Question: how do I remove the top blue with the words ListviewTest?

'''
enter code here
<?xml version="1.0" encoding="utf-8"?>
<LinearLayout xmlns:android="http://schemas.android.com/apk/res/android"
android:orientation="vertical" android:layout_width="fill_parent"
android:layout_height="fill_parent" android:background="@color/gray_light2">
<ImageView android:id="@+id/imageView1" android:src="@drawable/impostazioni" android:layout_width="wrap_content" android:layout_height="wrap_content" android:layout_marginTop="-7dp"></ImageView>
<ListView android:id="@+id/personListView" android:divider="@null"
android:layout_width="fill_parent" android:layout_height="438dp">
</ListView>
</LinearLayout>
'''
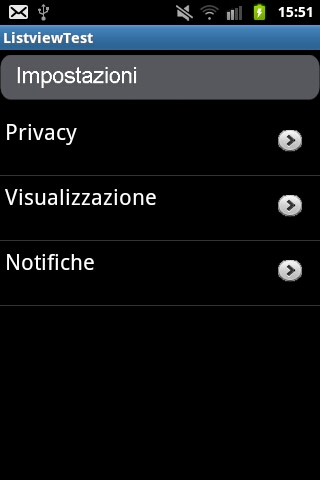
Answer: Call requestWindowFeature in your activity...
'''
@Override
protected void onCreate(Bundle savedInstanceState) {
super.onCreate(savedInstanceState);
requestWindowFeature(Window.FEATURE_NO_TITLE);
...
}
'''